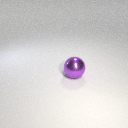
large purple metal sphere